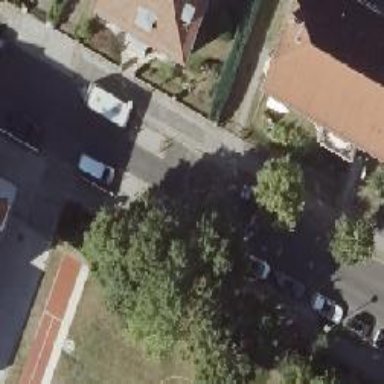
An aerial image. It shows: Unmarked road crossing with choker for traffic calming.